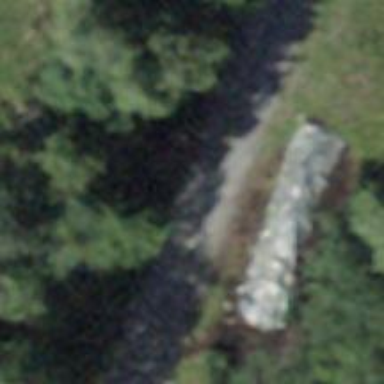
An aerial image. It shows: Unclassified road passing through tunnel.